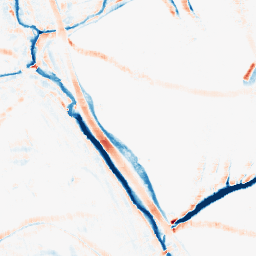
Category: morphological
Decomposition family: morphological_rect
Decomposition parameters: operation: average
width: 10
height: 10
Upsampling method: quadratic
Upsampling parameters: scale: 8
Upsampling scale: 8